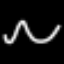
Label: squiggle